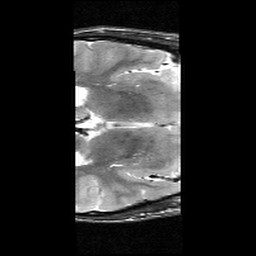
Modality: T2w
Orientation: axial
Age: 22
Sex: male
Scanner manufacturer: siemens
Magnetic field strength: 3 T
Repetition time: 6.67 s
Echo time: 0.064 s